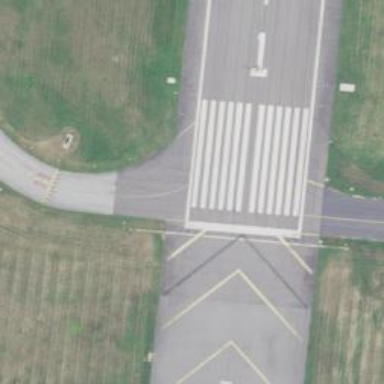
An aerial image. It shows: Runway surface made of asphalt at airport.